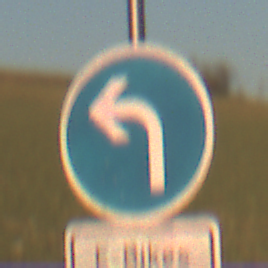
Verkehrszeichen: VorgeschriebeneFahrtrichtungLinks
Zusatzzeichen unten: BesondereFahrzeugeUndTransportgueter13
Umgebung: Outdoor, Nature
Tageszeit: SunriseSunset
Wetter: PartlyCloudy
Licht: Natural
Jahreszeit: NotSpecified
Kontrast: HighContrast